Question: I have the next url for an image
url: <URL>
Now, i wont make in my CSS
'''
background: url(http://www.andrearosseti.cl/image/cache/data/New%20Coleccion/Planas/SWEET-5-TAUPE-(1)-340x340.jpg)
'''
the problem is the brackets in the url.

i try scape the bracket, but not work.
Any ideas?
I use Rails and SCSS
Thank
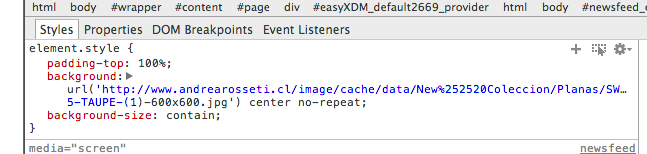
Answer: Here you go: Put '\' in-front of the brackets.
## HTML:
'''
<div></div>
'''
## CSS:
'''
div {
background: url(http://www.andrearosseti.cl/image/cache/data/New%20Coleccion/Planas/SWEET-5-TAUPE-\(1\)-340x340.jpg);
width: 400px;
height: 400px;
}
'''
<URL>